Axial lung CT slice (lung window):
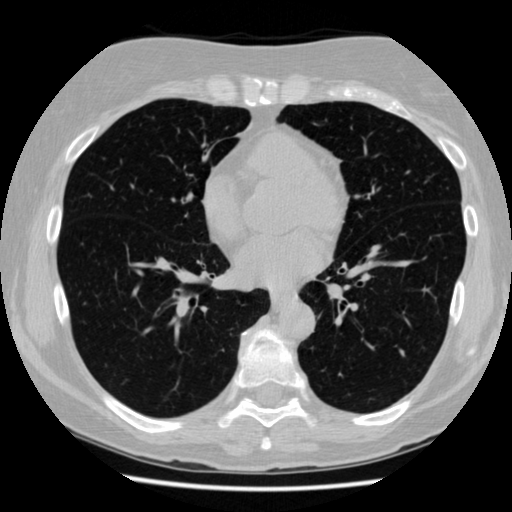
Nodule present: no